Field crop: maize
Growth stage: 2
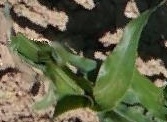
Species: maize